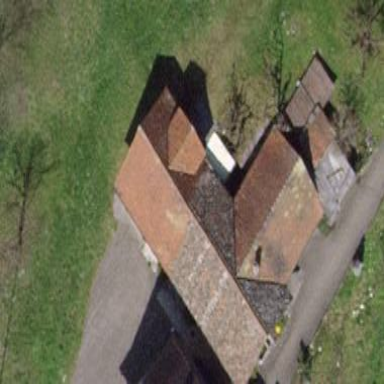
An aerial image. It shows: Farm building.